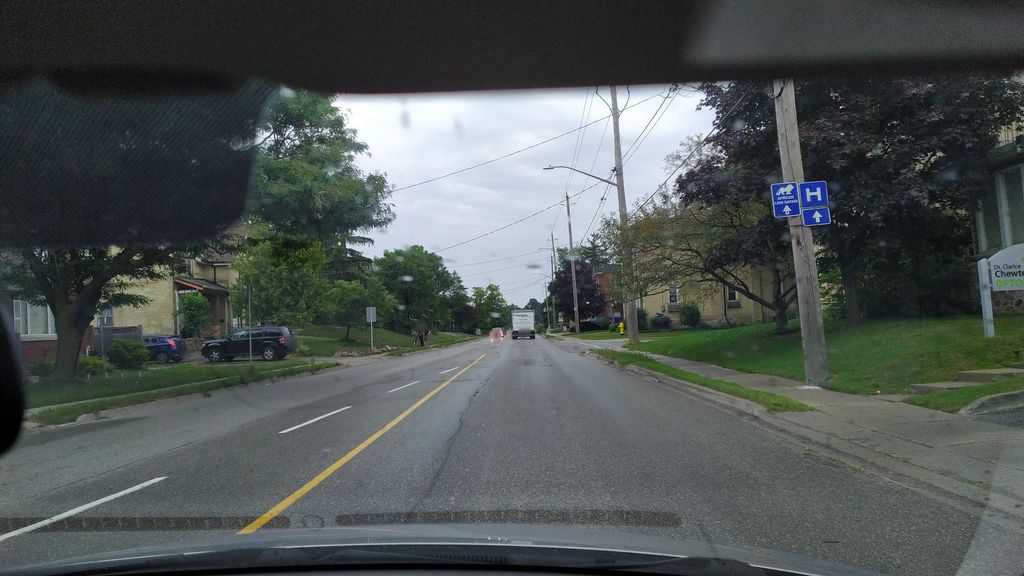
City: kitchener-waterloo